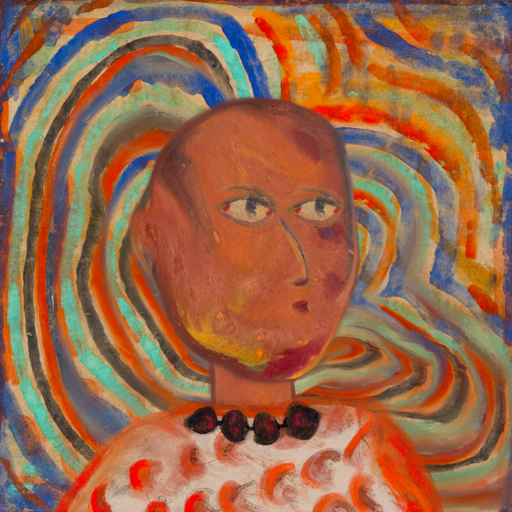
Background: Sisters, Head And Neck Side: Mother_And_Son_Son, Face Side: GypsyMother, Bust: Rupkatha, Hair Side: Blank, Head Accessory: Blank, Second Necklace: Blank, Necklace: Mosgoul, Baby: Blank